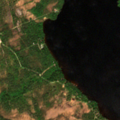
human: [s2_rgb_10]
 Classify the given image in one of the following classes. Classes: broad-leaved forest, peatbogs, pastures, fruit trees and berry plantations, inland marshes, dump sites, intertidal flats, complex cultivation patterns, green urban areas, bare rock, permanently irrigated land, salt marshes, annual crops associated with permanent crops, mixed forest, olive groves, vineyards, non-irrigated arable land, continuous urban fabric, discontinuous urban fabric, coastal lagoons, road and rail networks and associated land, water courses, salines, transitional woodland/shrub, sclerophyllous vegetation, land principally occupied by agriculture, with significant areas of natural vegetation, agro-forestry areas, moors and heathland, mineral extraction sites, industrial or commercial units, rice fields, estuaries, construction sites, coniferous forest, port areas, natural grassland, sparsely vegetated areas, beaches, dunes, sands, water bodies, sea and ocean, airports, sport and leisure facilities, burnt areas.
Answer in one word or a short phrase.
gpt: coniferous forest, mixed forest, transitional woodland/shrub, water bodies